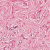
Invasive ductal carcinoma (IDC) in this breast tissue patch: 1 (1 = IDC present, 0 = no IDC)